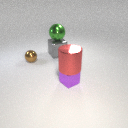
large red metal cylinder above small purple metal cube